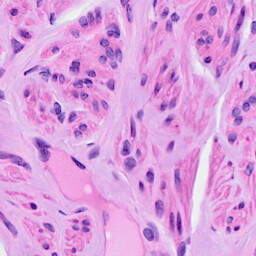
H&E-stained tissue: Ovarian